Question: When i create a radio button in jQuery mobile, a radio circle appear in the next of the created radio as appear in the photo , why this extra radio circle appear ? how can i solve this ?? please help me ...

'''
<fieldset>
<legend> Gender </legend>
<div class="ui-grid-a">
<div class="ui-block-a ">
<input type="radio" id="Male" name="radio-group-1" value="Male" />
<label for="Male" data-inline="true">Male</label>
</div>
<div class="ui-block-b">
<input type="radio" id="Female" name="radio-group-1" value="Female" />
<label for="Female" data-inline="true" >Female</label>
</div>
</div>
'''
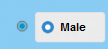
Answer: Override '.ui-radio' class when you want to change radio button position.
'''
.ui-radio {
float:right;
text-align:right;
}
'''
Hide radio buttons with a transparent background
'''
.ui-radio input[type="radio"] {
display: none;
}
'''
> <URL>